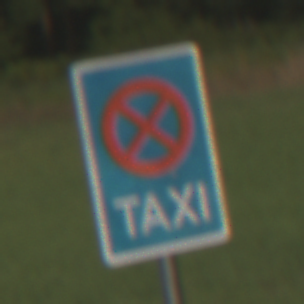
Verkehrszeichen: Taxenstand
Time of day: SunriseSunset
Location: Outdoor (Nature)
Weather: PartlyCloudy
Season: NotSpecified
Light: Natural